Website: crate-barrel
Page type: delivery-shipping
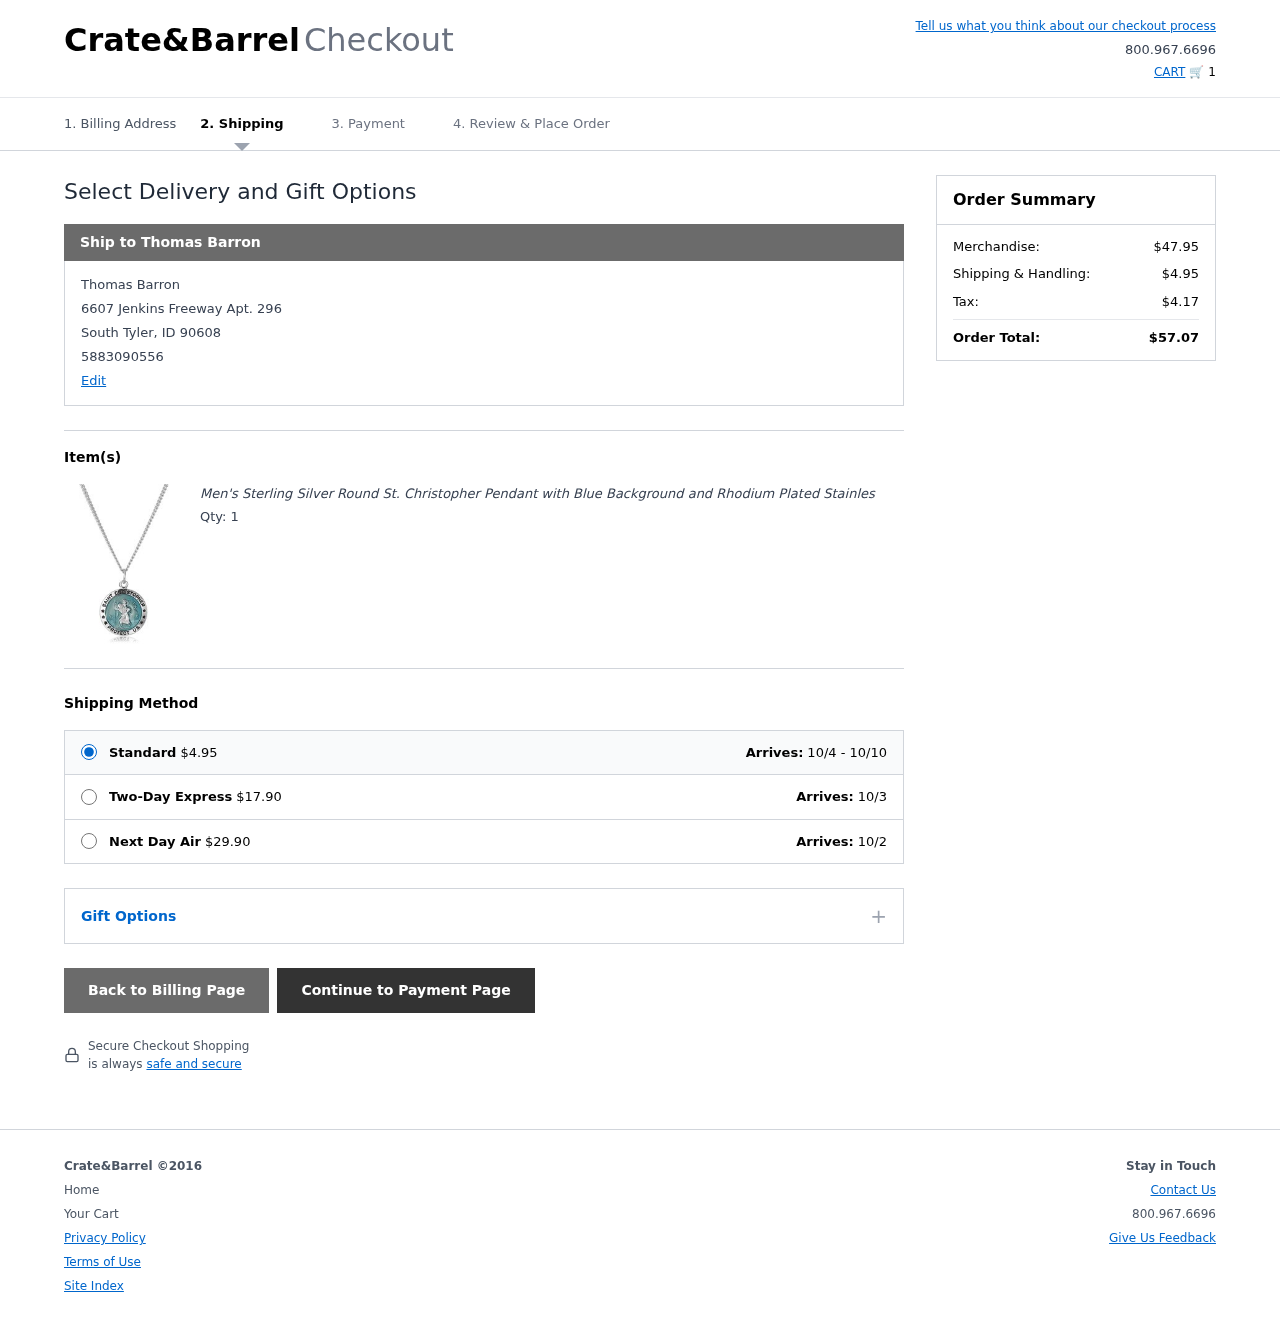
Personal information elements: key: PII_CITY
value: South Tyler
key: PII_FULLNAME
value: Thomas Barron
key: PII_PHONE
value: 5883090556
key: PII_POSTCODE
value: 90608
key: PII_STATE_ABBR
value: ID
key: PII_STREET
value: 6607 Jenkins Freeway Apt. 296
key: PII_FULLNAME2
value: Thomas Barron
Product elements: key: PRODUCT1_NAME
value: Men's Sterling Silver Round St. Christopher Pendant with Blue Background and Rhodium Plated Stainles
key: PRODUCT1_QUANTITY
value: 1
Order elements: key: ORDER_NUM_ITEMS
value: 1
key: ORDER_SHIPPING_COST
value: $4.95
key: ORDER_DELIVERY_DATE_RANGE
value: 10/4 - 10/10
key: ORDER_SHIPPING_COST_EXPRESS
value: $17.90
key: ORDER_SHIPPING_DATE_EXPRESS
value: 10/3
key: ORDER_SHIPPING_COST_NEXT_DAY
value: $29.90
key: ORDER_SHIPPING_DATE_NEXT_DAY
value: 10/2
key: ORDER_SUBTOTAL
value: $47.95
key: ORDER_SHIPPING_COST2
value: $4.95
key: ORDER_TAX
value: $4.17
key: ORDER_TOTAL
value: $57.07